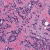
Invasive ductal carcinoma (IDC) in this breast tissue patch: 1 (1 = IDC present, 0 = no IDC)